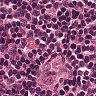
Metastatic tissue present: no